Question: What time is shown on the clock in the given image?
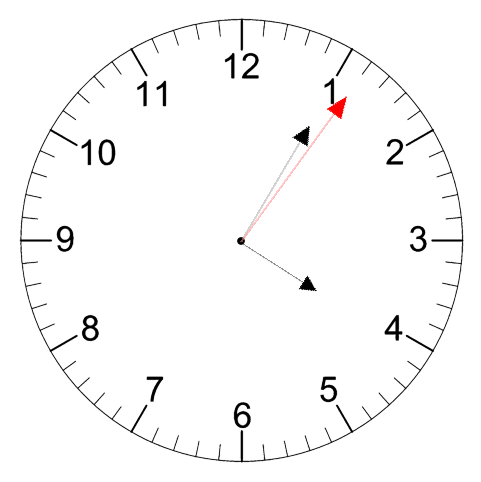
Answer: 04:05:06